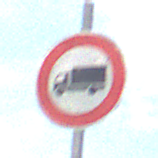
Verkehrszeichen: VerbotFuerKraftfahrzeugeUeberDreiKommaFuenfTonnen
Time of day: Night
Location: Outdoor (Nature)
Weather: Overcast
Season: NotSpecified
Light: Artificial